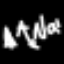
Label: angel